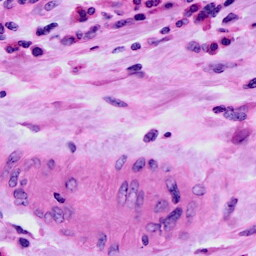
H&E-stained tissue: Cervix